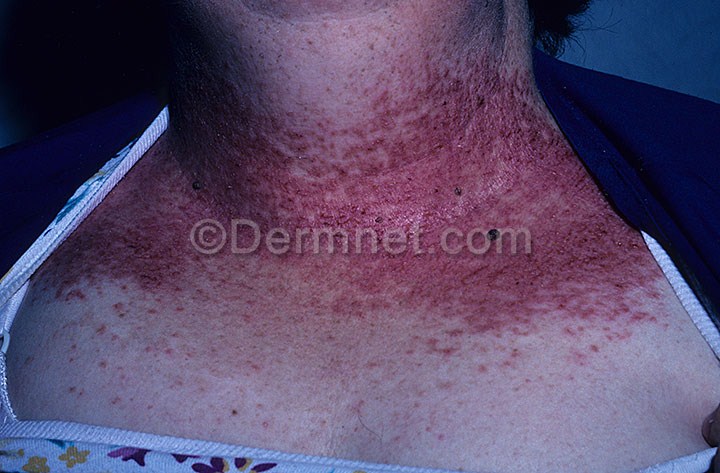
Disease: Bullous Disease Photos